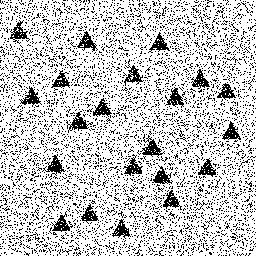
Squares: 0
Triangles: 21
Stars: 0
Total shapes: 21